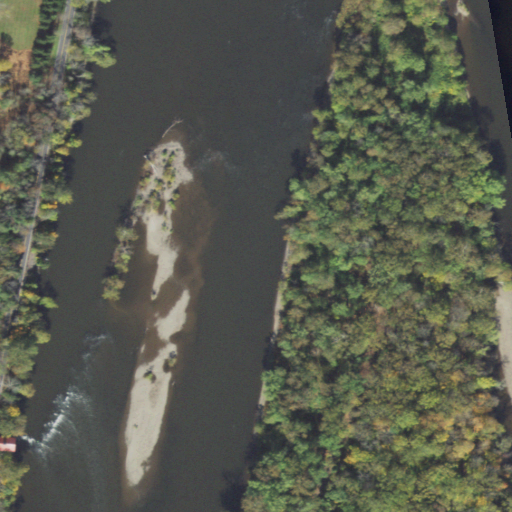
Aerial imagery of island in New Jersey named Fishing Island containing open water, deciduous forest, open development, woody wetlands, herbaceous wetlands, and pasture